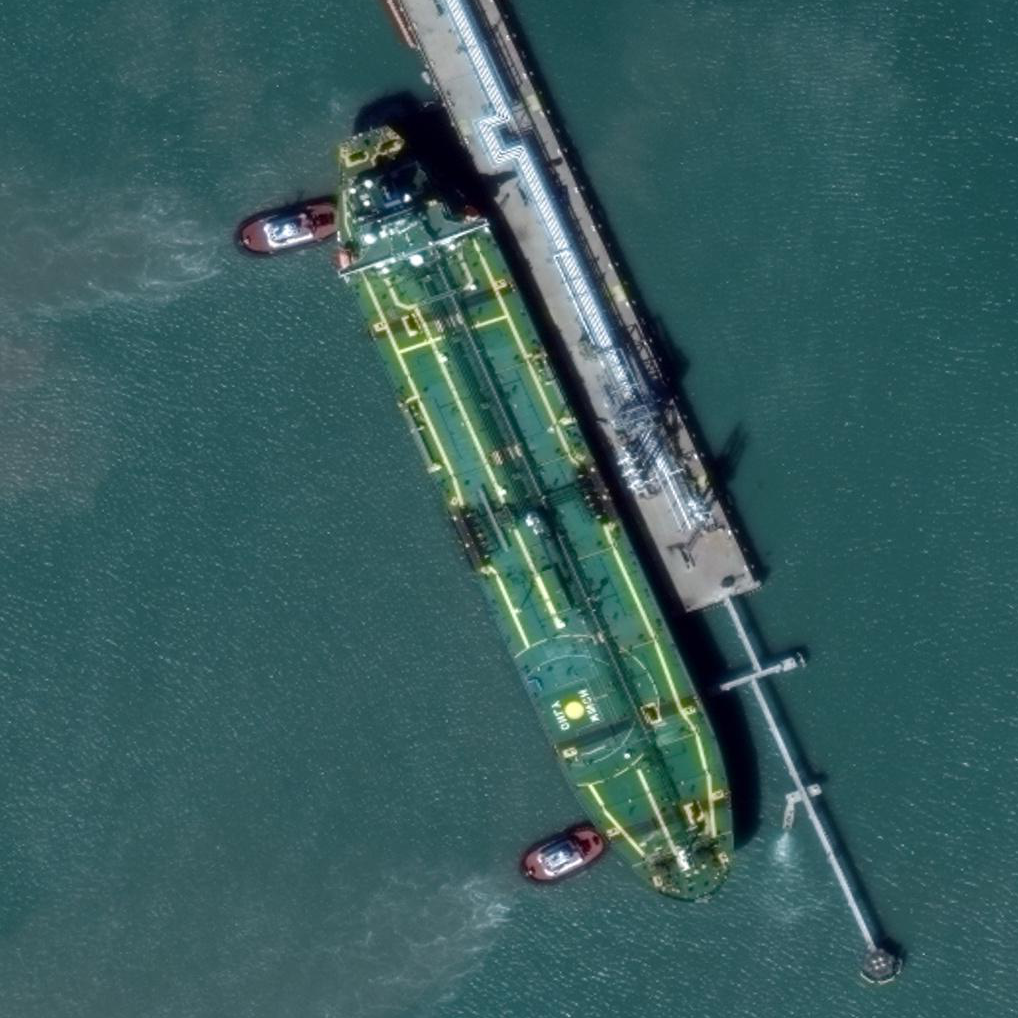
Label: civil